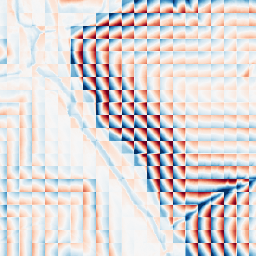
Category: wavelet
Decomposition family: wavelet_dwt
Decomposition parameters: wavelet: haar
level: 4
Upsampling method: nearest
Upsampling parameters: scale: 2
Upsampling scale: 2